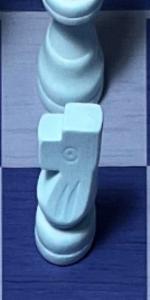
Label: Empty